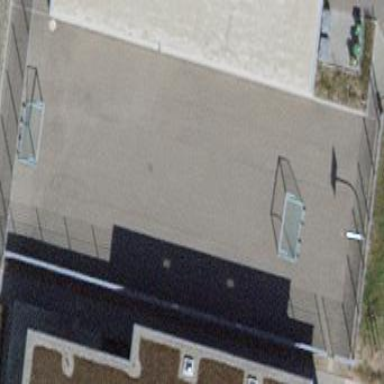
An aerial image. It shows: Soccer pitch with asphalt surface.